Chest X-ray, AP view. Patient: 70 years old, sex F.
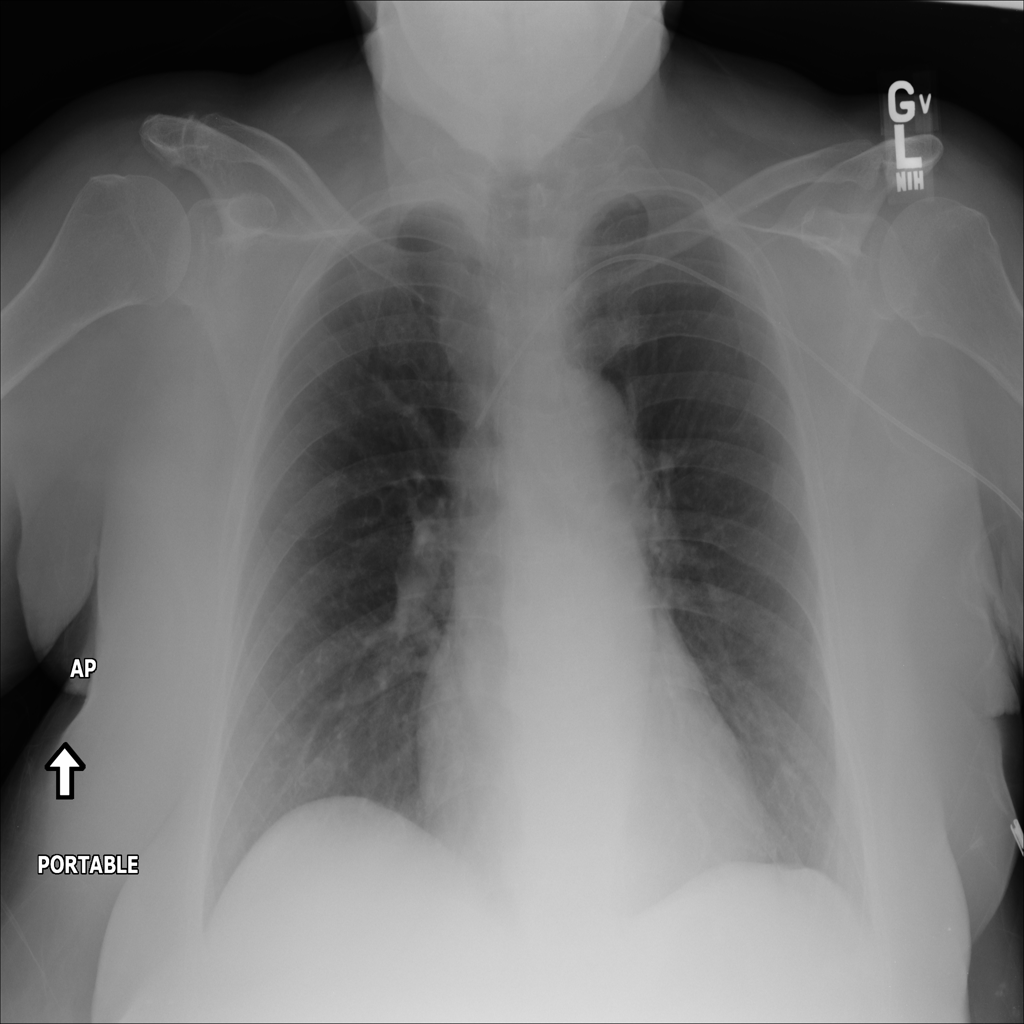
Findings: No Finding